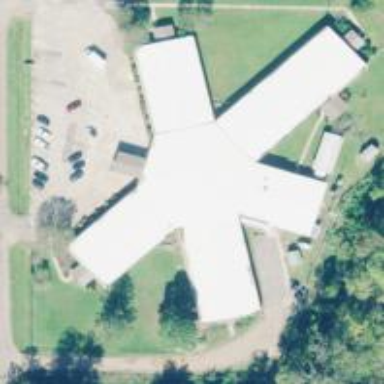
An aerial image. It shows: Nursing home building.